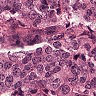
Metastatic tissue present: yes